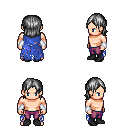
a pixel art fantasy rpg character, male body template, human, light skin, blue tattered cape, magenta pants, gray long bangs hairstyle, white cloth bracers, black shoes, four views (front, back, left, right), 2x2 character sprite sheet, small pixel art, hard edges, no anti-aliasing